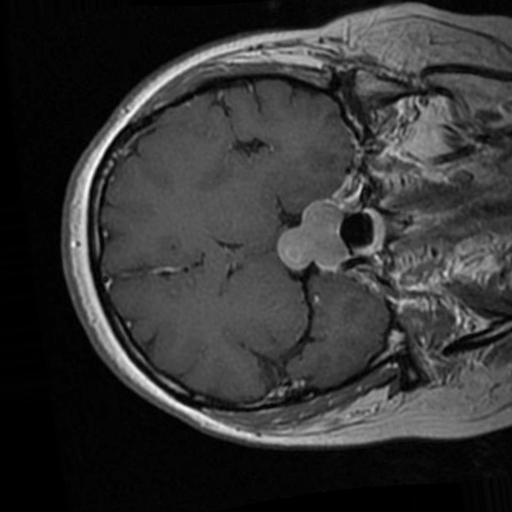
Label: brain_tumor